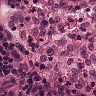
Metastatic tissue present: no